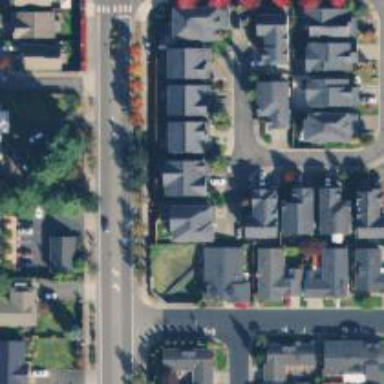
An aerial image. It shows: Residential road with asphalt surface. There is sidewalk on the left side.